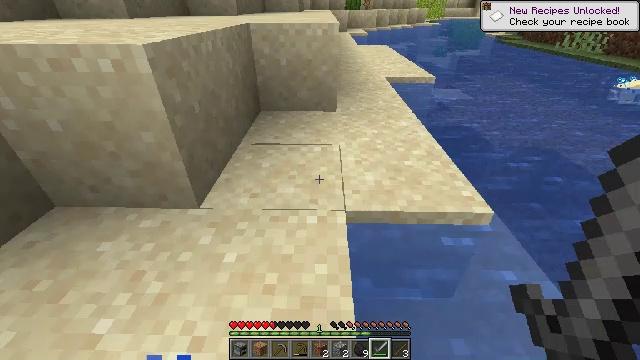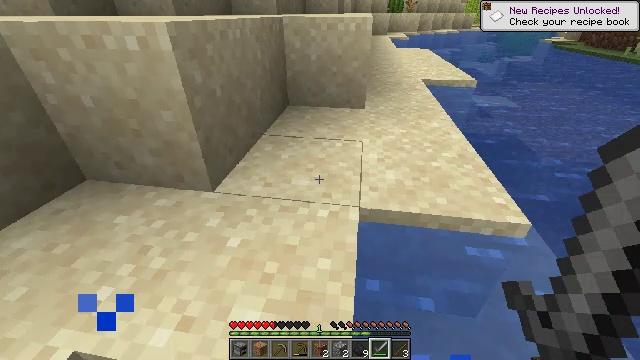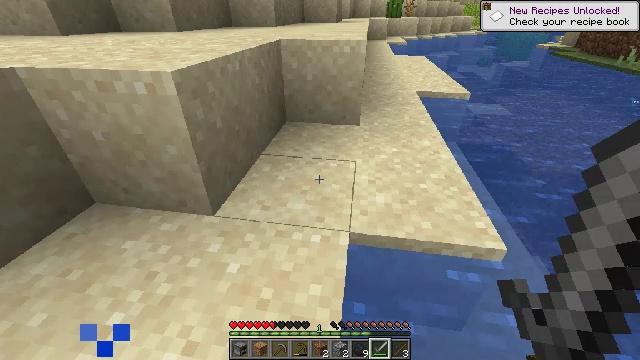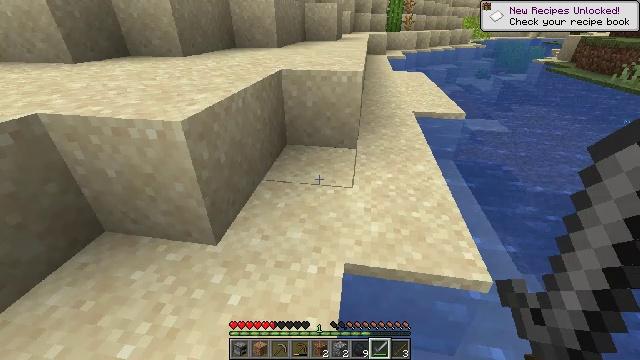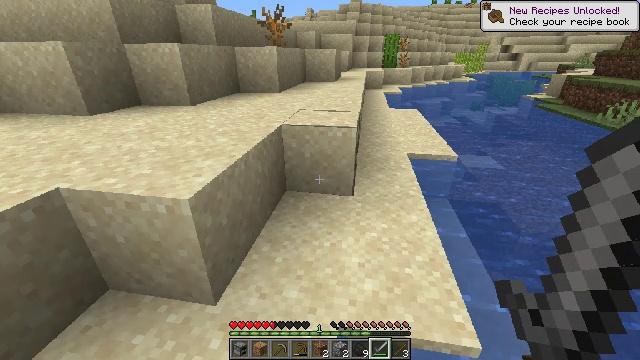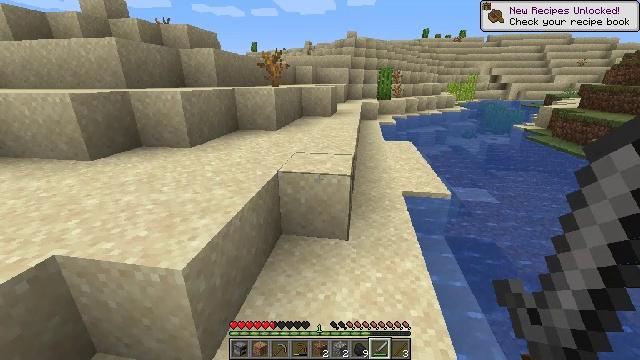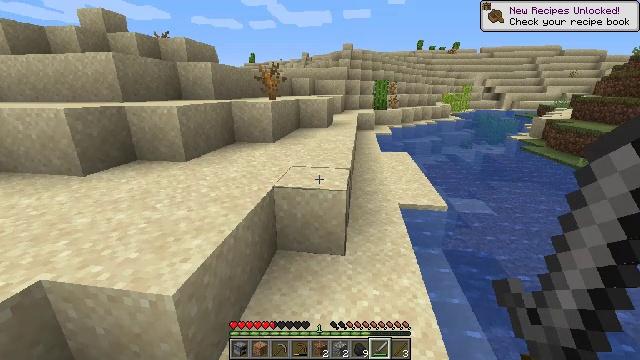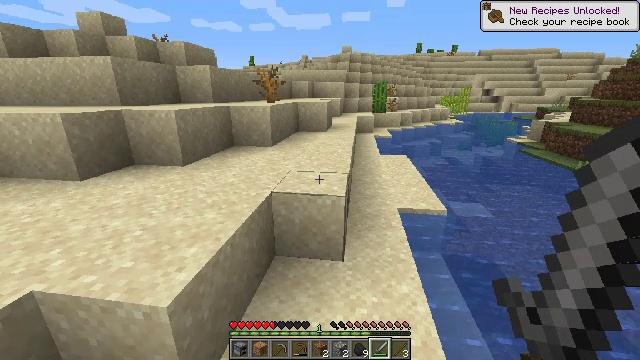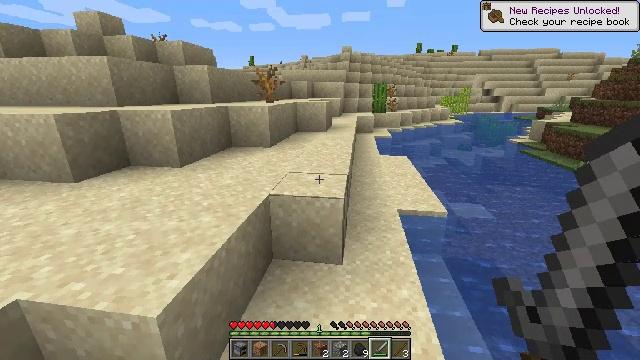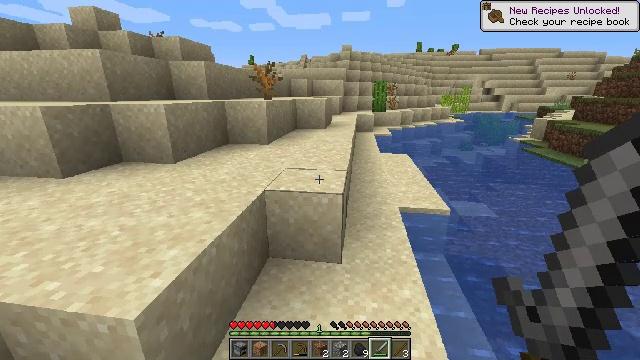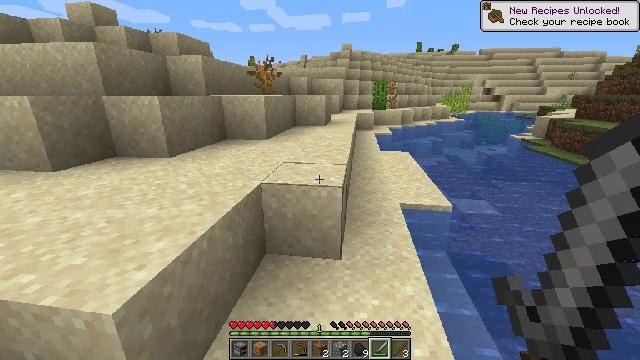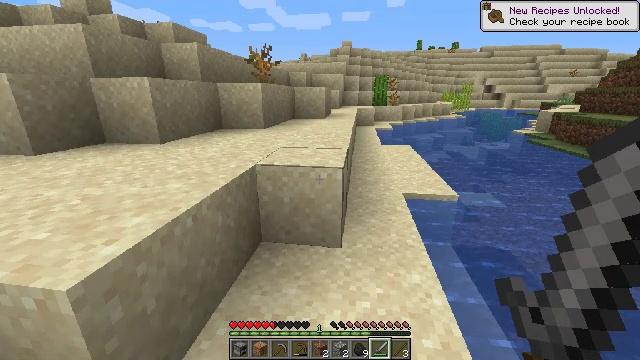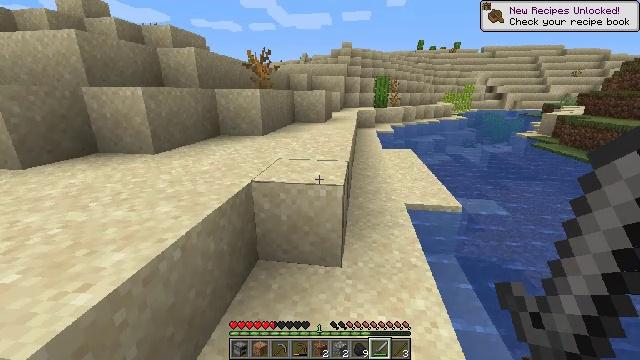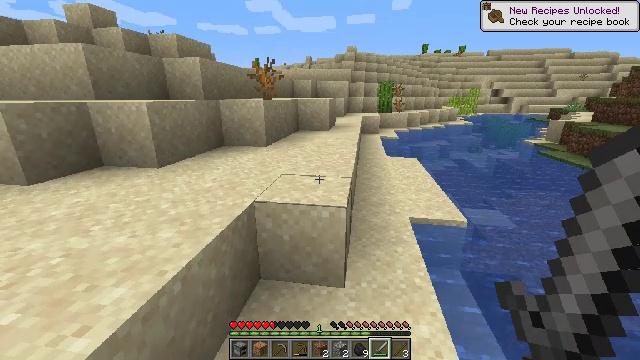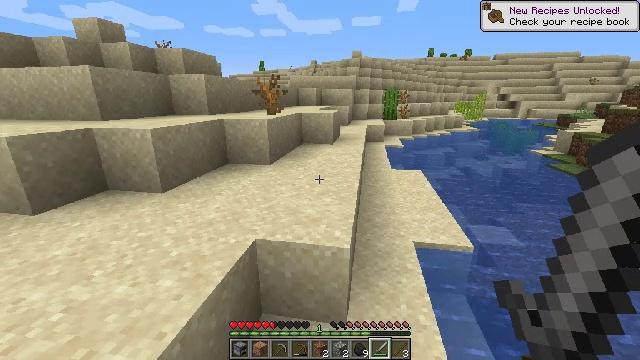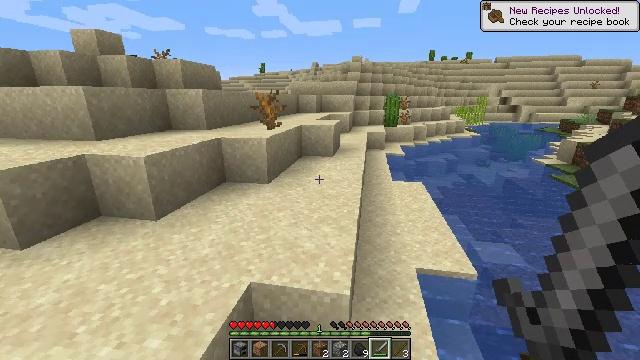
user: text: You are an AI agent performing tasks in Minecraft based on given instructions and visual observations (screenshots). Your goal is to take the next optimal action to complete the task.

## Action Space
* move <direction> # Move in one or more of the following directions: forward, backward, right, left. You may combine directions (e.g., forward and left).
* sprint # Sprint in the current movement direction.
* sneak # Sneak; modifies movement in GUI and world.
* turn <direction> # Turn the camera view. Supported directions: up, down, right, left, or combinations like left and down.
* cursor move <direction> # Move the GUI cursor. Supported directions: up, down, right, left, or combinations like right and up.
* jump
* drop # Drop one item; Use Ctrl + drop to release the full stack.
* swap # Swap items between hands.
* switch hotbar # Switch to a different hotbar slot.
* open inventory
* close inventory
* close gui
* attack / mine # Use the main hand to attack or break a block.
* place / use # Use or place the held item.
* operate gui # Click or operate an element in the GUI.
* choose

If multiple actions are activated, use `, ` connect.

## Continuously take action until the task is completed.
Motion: motion action
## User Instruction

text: Gather a dead bush.
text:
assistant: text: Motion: move forward, turn left, jump
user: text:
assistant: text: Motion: move forward, jump
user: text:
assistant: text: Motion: move forward, turn up, jump
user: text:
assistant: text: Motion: move forward, turn up, jump
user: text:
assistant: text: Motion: move forward, turn up, jump
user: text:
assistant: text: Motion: move forward, turn up, jump
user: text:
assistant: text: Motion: move forward, jump
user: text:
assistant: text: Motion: move forward, jump
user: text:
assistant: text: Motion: move forward, jump
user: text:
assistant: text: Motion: move forward, jump
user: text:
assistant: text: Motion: move forward, jump
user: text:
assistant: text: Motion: move forward, jump
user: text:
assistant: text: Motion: move forward, jump
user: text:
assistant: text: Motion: move forward, turn left, jump
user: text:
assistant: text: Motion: move forward, jump
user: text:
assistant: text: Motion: move forward, jump
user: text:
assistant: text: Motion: move forward, jump
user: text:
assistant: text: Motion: move forward, turn left, jump
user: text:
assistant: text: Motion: move forward, turn left, jump
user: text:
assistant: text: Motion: move forward and move right, jump
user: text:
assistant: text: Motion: move forward and move right, jump
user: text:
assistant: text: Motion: move forward and move right, jump
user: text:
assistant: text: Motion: move forward and move right, jump
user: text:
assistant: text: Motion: move forward and move right, jump
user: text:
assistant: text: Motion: move forward and move right, jump
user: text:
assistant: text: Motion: move forward, turn right, jump
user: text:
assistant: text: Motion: move forward and move left, jump
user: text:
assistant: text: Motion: move forward and move left, turn right, jump
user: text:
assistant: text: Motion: move forward and move left, turn right and up, jump
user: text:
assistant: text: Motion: move forward and move left, turn right and up, jump